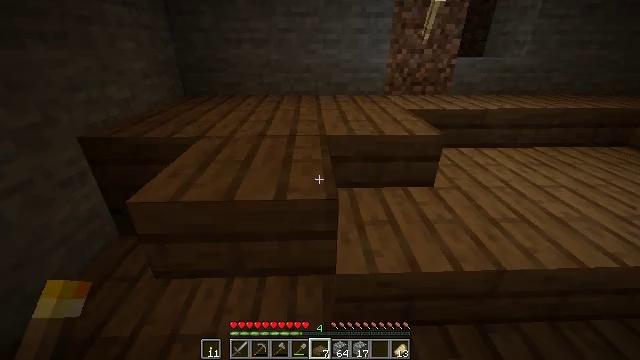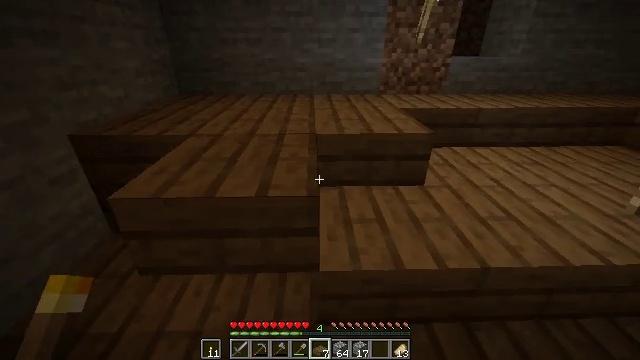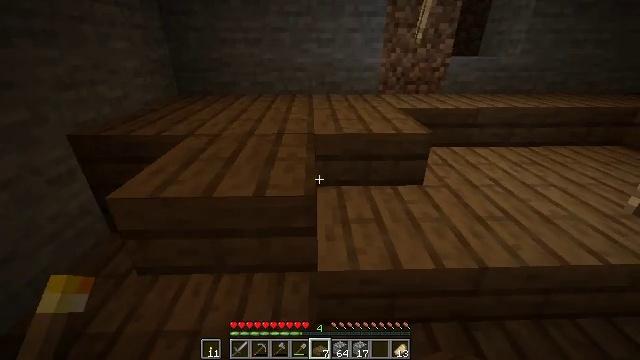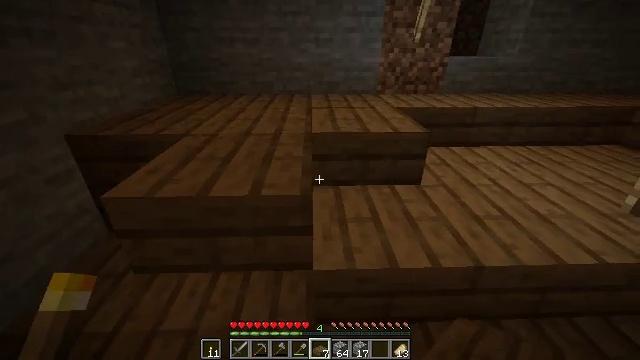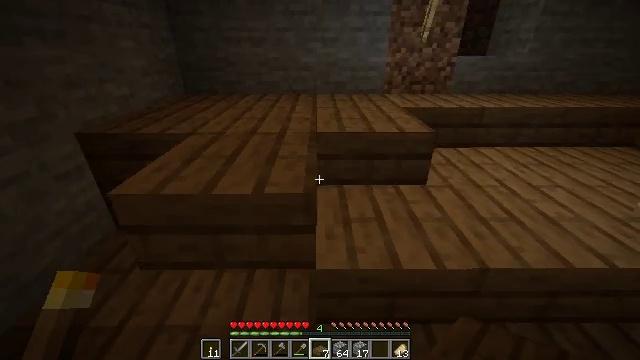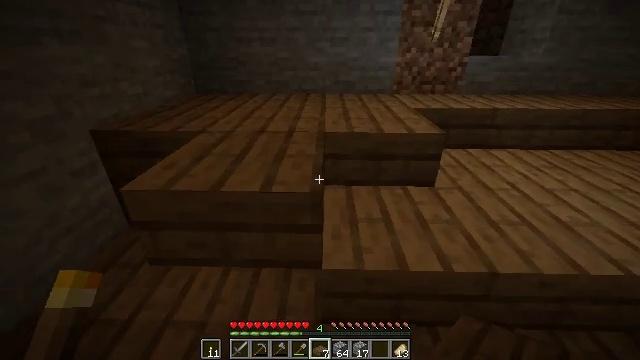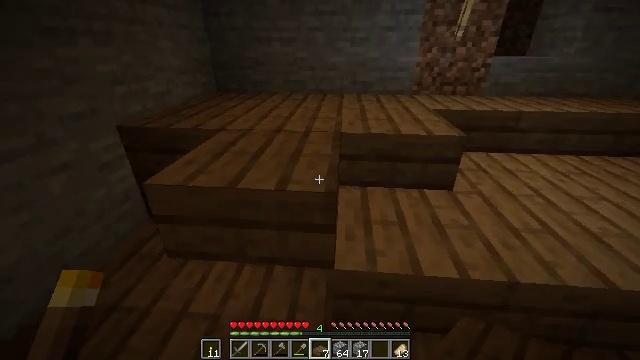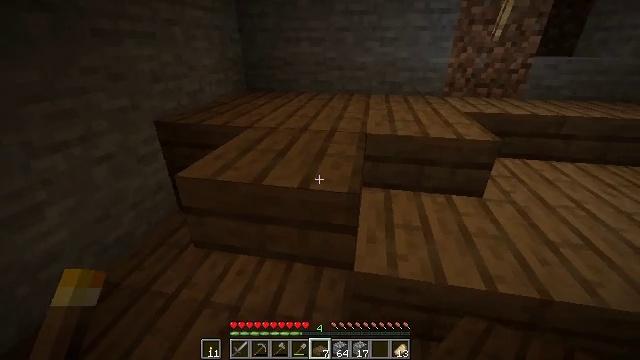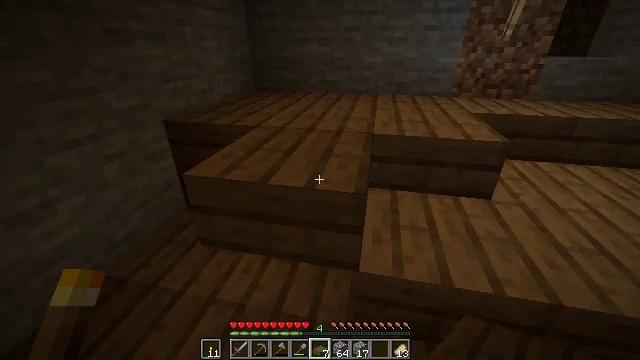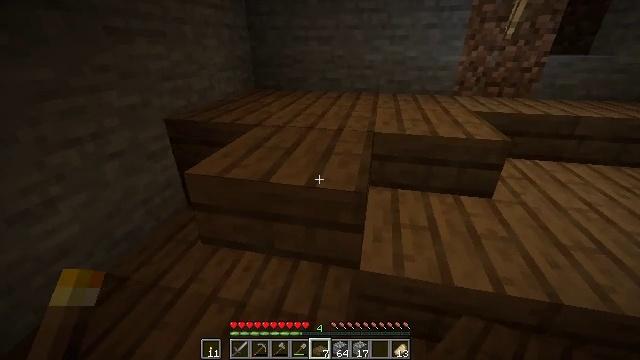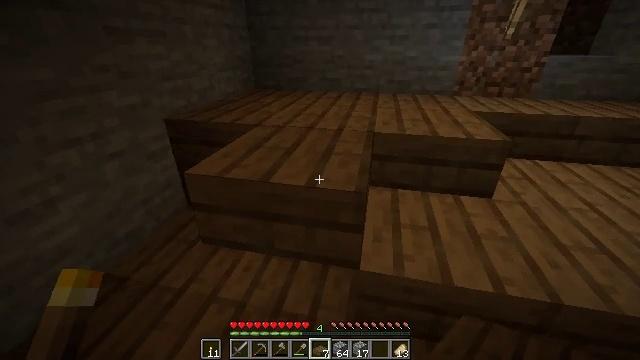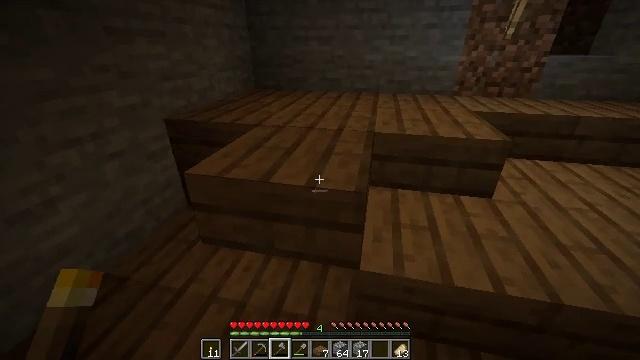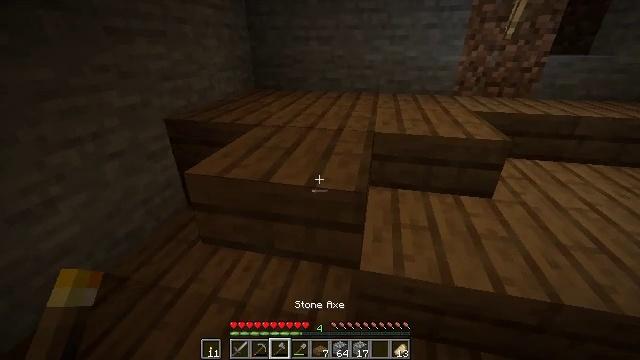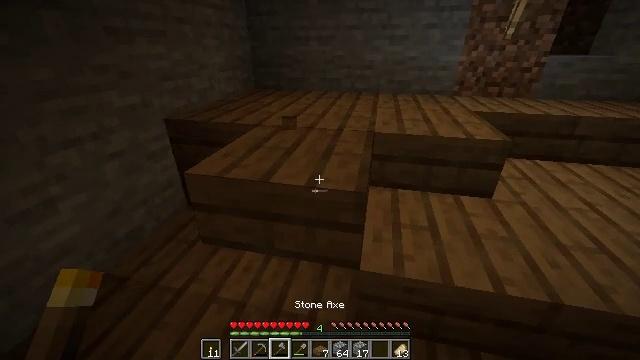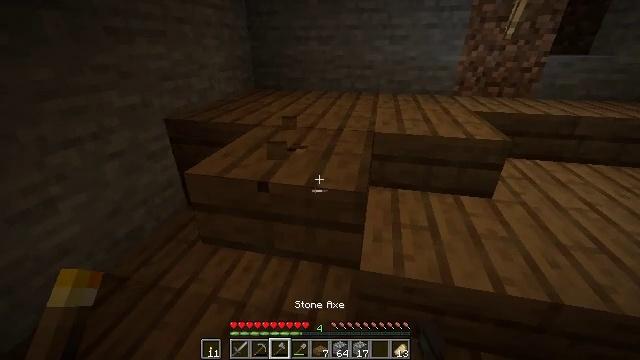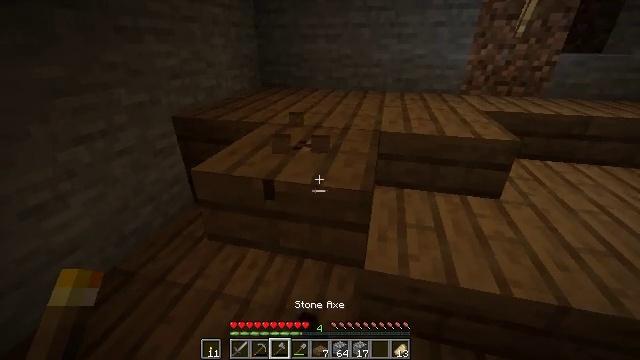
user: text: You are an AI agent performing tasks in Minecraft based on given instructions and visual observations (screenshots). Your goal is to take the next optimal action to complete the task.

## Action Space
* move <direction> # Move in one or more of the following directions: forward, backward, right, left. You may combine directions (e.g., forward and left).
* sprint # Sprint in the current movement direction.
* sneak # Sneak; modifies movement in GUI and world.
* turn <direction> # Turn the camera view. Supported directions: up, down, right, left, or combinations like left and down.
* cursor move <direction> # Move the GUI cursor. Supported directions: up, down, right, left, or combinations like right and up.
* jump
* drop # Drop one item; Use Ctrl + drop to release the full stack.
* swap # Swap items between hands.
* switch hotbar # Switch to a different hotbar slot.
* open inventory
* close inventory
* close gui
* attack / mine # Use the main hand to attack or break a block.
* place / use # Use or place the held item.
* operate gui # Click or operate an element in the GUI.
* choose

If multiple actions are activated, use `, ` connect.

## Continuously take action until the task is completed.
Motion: motion action
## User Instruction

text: Gather the spruce slab by holding left button.
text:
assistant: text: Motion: no_op
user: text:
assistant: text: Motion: no_op
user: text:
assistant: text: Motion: no_op
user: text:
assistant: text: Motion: turn left
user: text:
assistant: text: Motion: turn left
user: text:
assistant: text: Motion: turn left
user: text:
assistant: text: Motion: turn left
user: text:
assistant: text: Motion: turn left
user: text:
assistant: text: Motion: no_op
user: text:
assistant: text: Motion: no_op
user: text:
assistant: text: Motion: switch to hotbar 3
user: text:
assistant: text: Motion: switch to hotbar 3
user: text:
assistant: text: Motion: attack / mine, switch to hotbar 3
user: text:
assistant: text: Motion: attack / mine, switch to hotbar 3
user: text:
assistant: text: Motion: turn left, attack / mine
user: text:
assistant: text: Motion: attack / mine
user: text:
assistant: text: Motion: attack / mine
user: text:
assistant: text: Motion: attack / mine
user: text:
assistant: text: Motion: attack / mine
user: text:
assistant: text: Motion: attack / mine
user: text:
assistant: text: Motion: attack / mine
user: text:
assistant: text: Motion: attack / mine
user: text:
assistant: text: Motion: attack / mine
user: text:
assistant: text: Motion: attack / mine
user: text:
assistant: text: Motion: attack / mine
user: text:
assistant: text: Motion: attack / mine
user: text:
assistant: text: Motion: attack / mine
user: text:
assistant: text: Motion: attack / mine
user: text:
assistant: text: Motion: turn down, attack / mine
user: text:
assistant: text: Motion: turn down, attack / mine